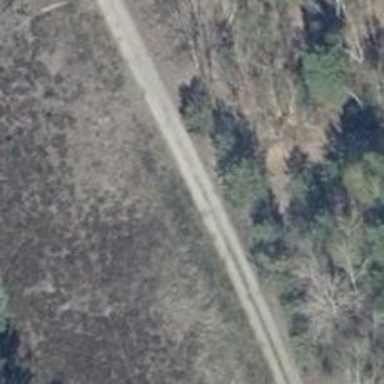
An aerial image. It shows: Dirt track road with grade3 tracktype.